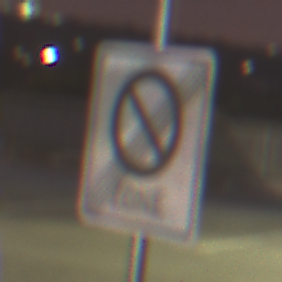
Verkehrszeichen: EndeEingeschraenktesHalteverbotZone
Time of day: SunriseSunset
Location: Outdoor (Urban)
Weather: PartlyCloudy
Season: NotSpecified
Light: Artificial